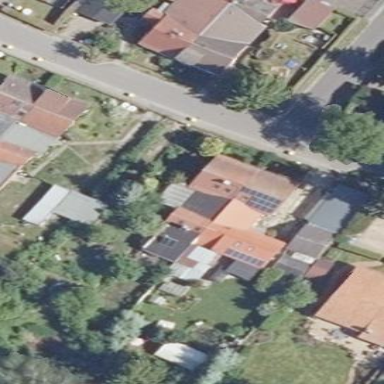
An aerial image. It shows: Semidetached house.